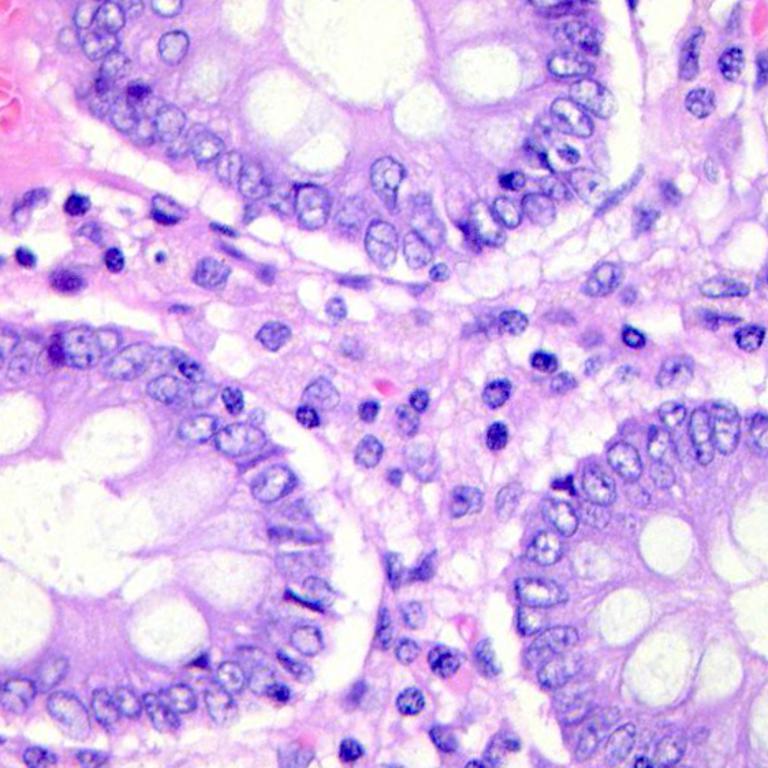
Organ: colon
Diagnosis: benign